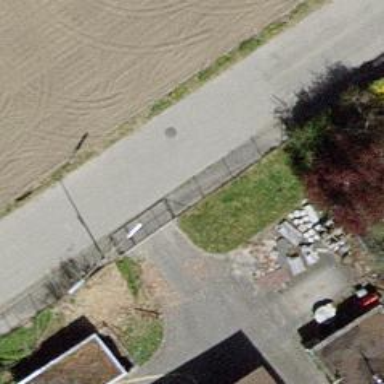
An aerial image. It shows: Gate.